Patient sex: F
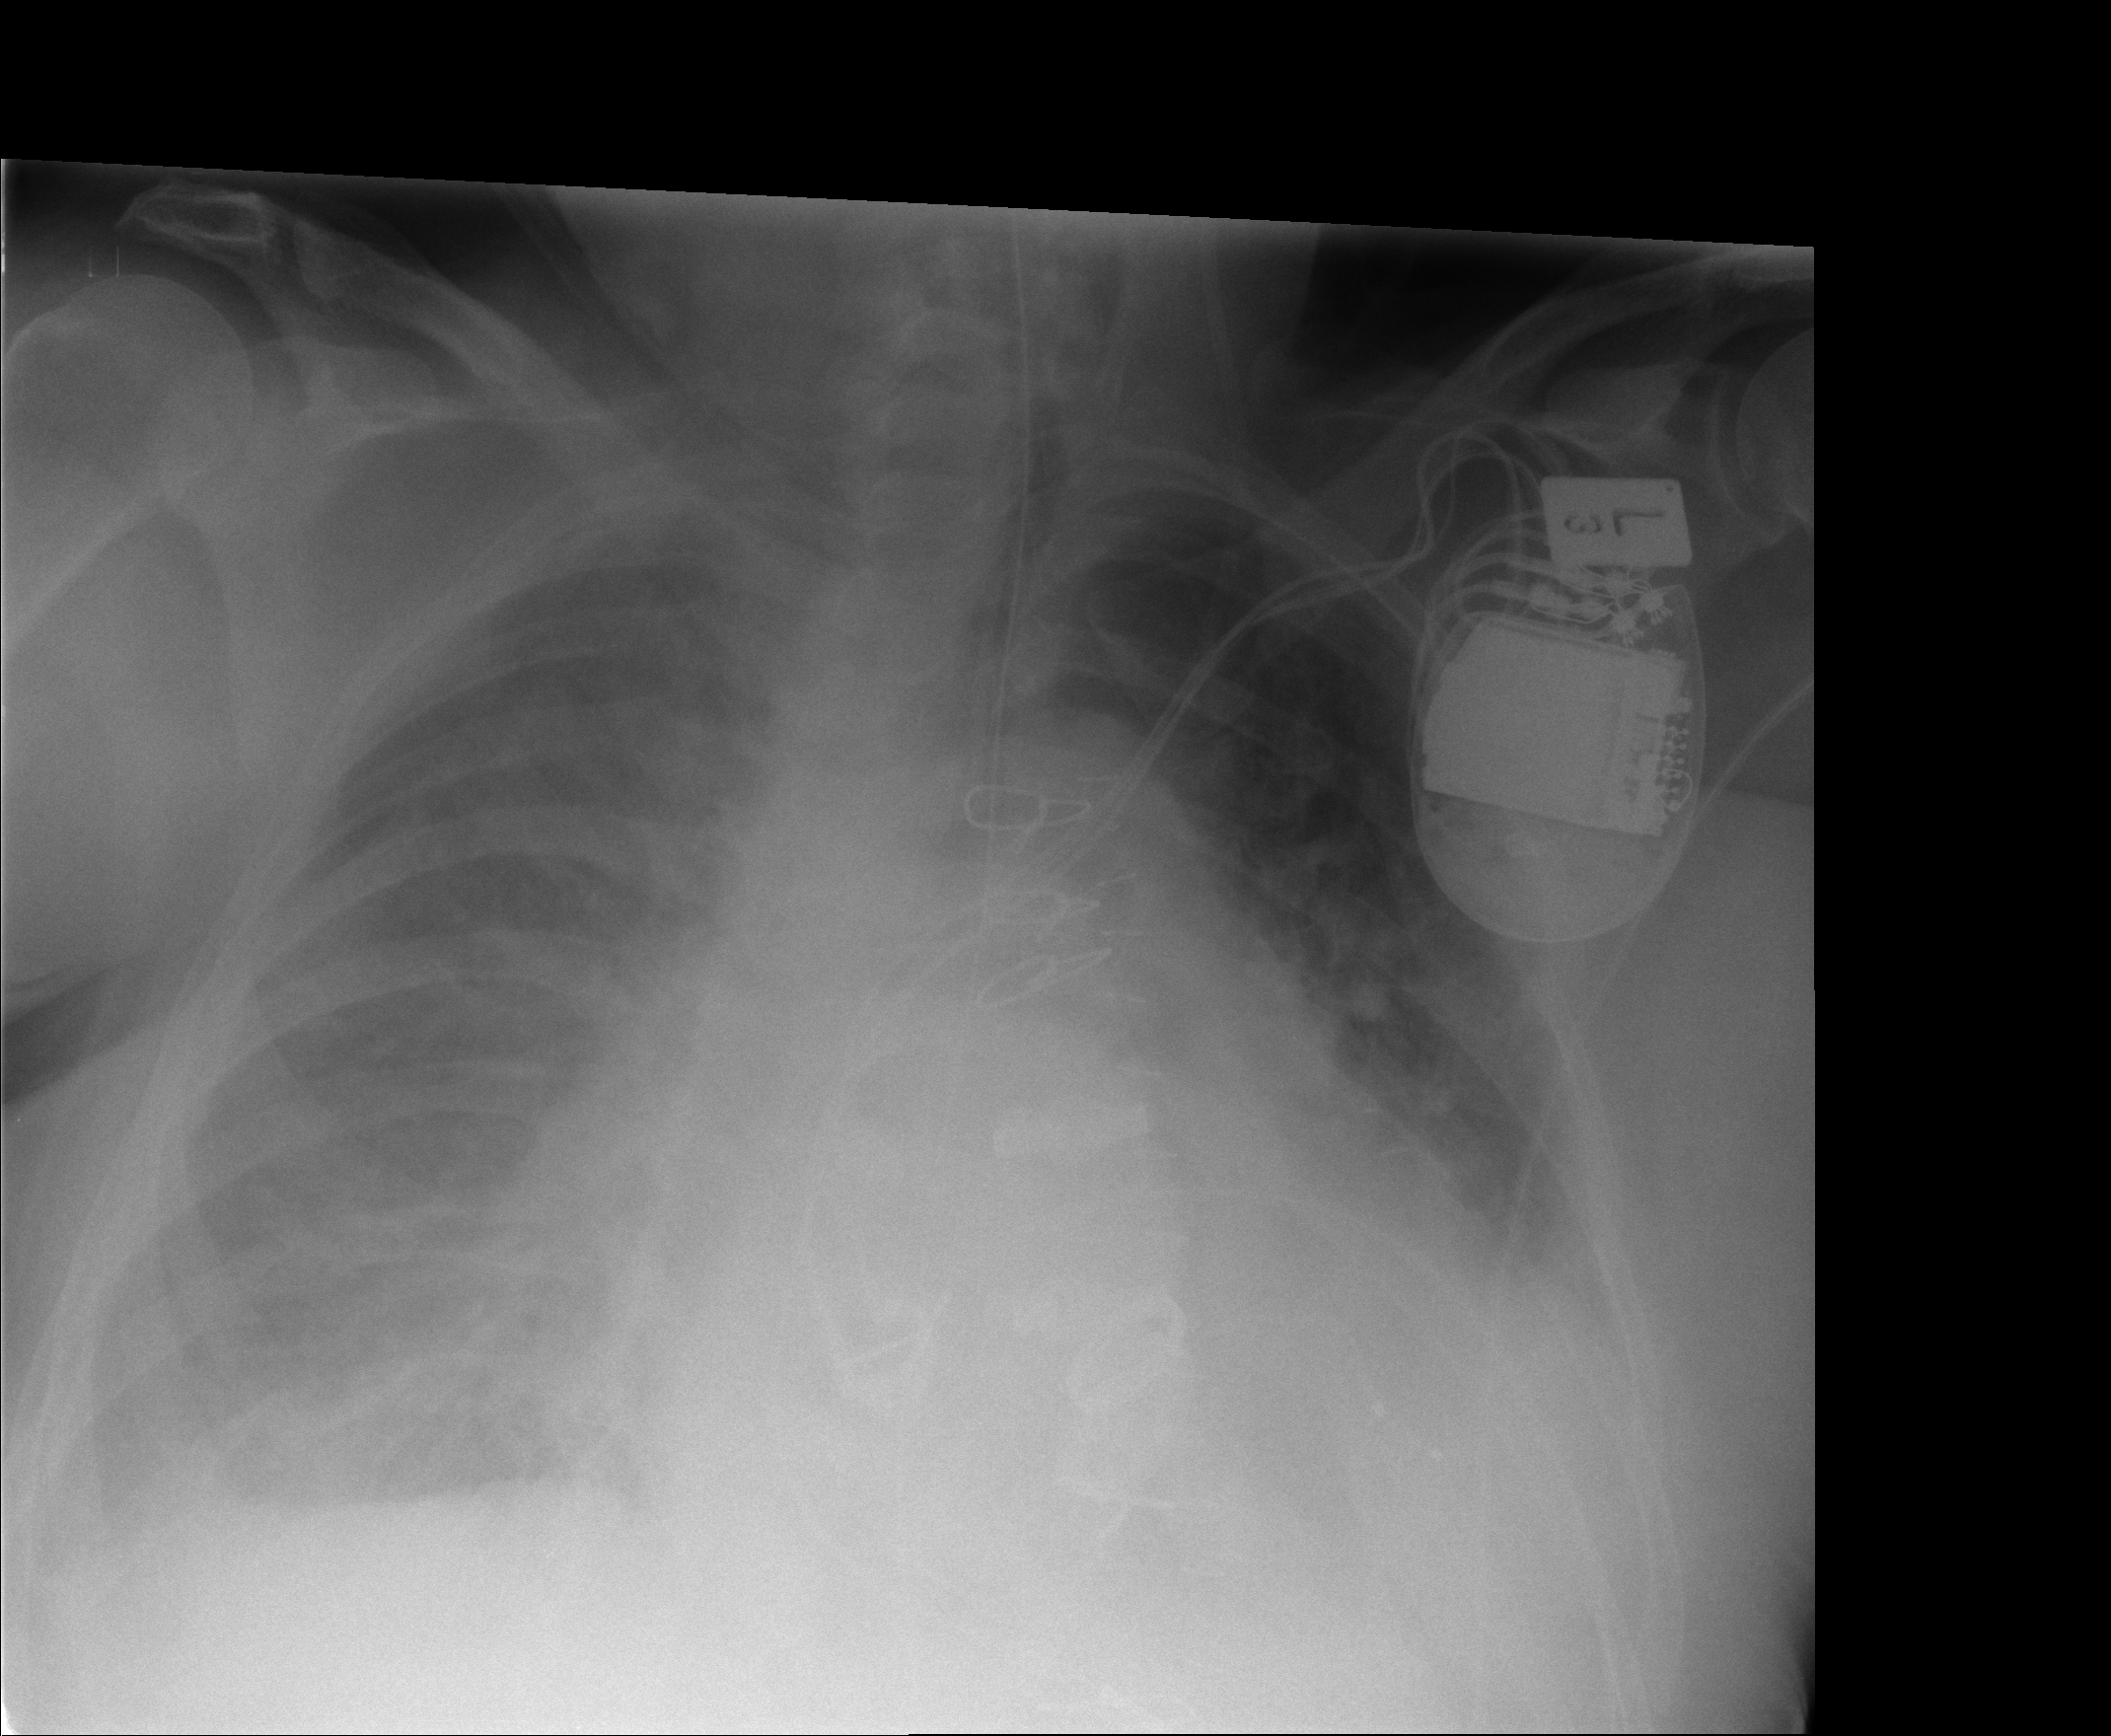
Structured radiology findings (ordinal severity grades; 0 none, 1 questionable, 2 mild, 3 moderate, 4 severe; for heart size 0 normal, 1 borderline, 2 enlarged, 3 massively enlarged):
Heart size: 2
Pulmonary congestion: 2
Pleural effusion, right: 2
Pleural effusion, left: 0
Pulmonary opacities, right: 2
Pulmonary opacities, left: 0
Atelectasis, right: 3
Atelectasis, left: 2